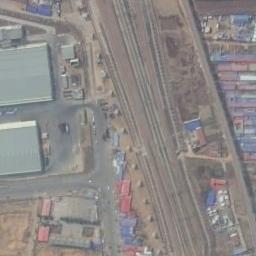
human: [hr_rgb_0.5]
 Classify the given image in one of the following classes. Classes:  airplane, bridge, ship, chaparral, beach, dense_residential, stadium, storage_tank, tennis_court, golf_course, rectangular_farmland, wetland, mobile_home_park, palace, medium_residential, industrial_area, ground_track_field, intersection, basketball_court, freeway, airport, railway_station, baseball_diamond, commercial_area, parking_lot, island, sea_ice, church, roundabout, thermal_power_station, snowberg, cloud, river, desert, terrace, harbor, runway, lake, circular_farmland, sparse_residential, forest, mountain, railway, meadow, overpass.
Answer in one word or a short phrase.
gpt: railway